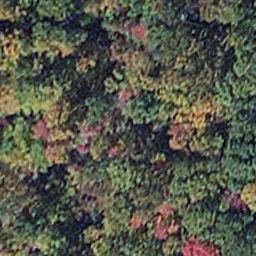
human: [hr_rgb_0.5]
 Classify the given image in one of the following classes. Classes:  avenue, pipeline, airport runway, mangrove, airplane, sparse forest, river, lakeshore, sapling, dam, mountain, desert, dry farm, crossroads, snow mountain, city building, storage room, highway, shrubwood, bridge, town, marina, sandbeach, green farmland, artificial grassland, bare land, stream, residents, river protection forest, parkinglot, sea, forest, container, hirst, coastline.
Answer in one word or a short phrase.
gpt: mangrove